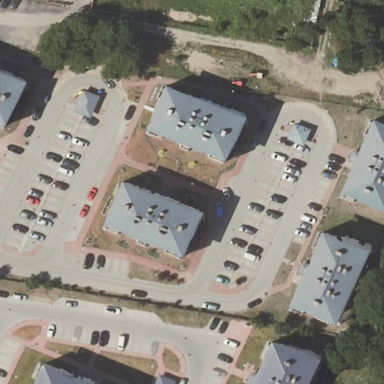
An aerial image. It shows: Parking aisle designated as service road.